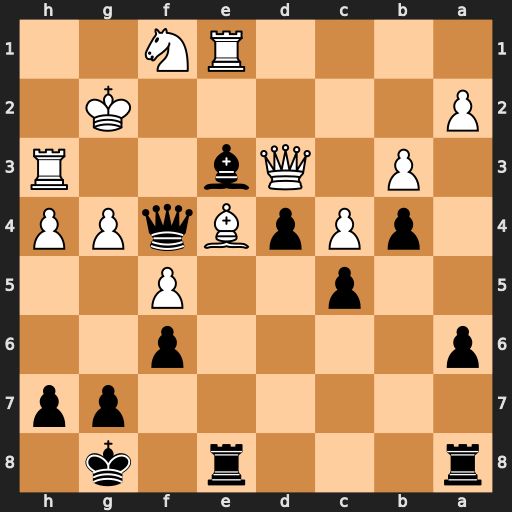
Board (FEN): r3r1k1/6pp/p4p2/2p2P2/1pPpBqPP/1P1Qb2R/P5K1/4RN2
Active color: b
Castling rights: -
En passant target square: -
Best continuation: Qf2+ Kh1 Qg1#